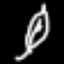
Label: leaf